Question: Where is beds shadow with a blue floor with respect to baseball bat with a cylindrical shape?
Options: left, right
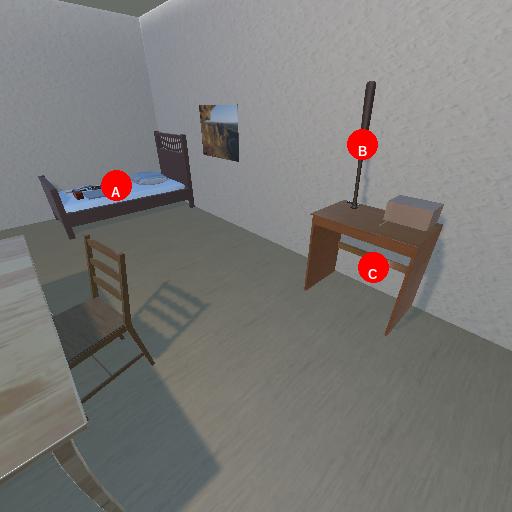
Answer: left